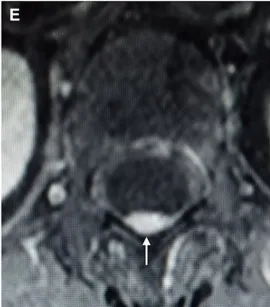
Magnetic resonance imaging. Preoperative MR T1-weighted contrast-enhanced images demonstrate homogenous enhancement of posterior nodule (arrow) and cystic wall (C-E).
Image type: radiology (mri)